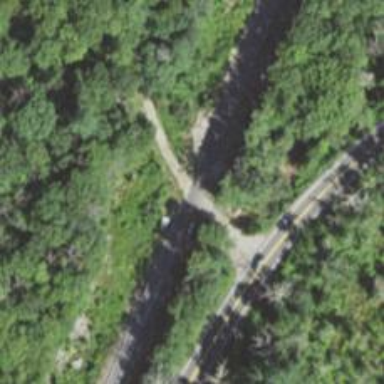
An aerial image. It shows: Railway level crossing.